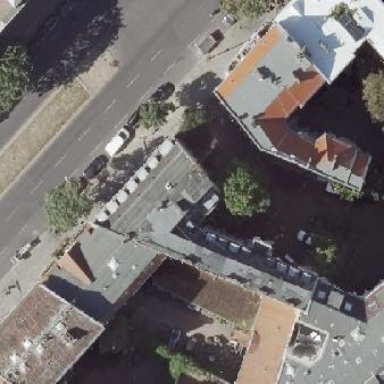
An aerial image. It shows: Residential building with distinctive double saltbox roof shape.